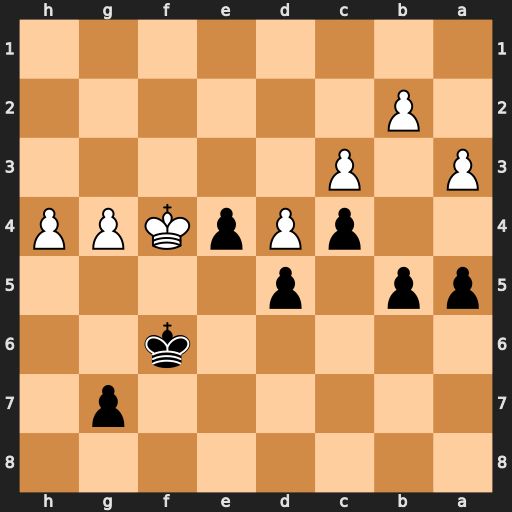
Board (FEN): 8/6p1/5k2/pp1p4/2pPpKPP/P1P5/1P6/8
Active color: b
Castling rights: -
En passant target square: -
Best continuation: g5+ Kg3 gxh4+ Kxh4 Kg6